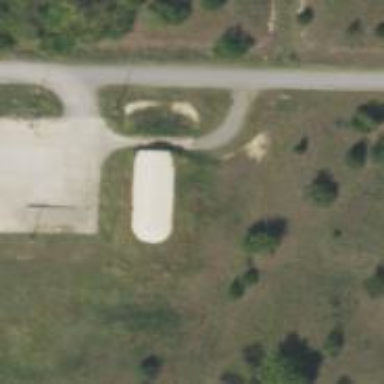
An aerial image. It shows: Military bunker.